Aerial crown-view tile of a tropical tree (Barro Colorado Island, Panama), acquired 20240918:
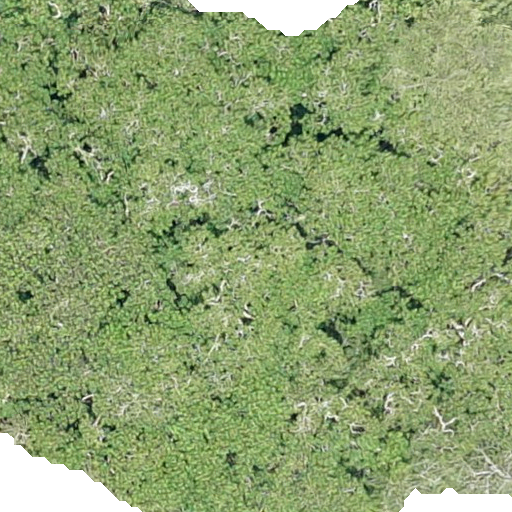
Species: Hura crepitans
GBIF accepted scientific name: Hura crepitans
Crown area: 545.208 m²